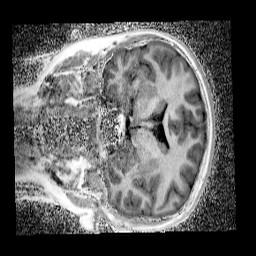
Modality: UNIT1_denoised
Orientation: coronal
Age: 12
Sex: male
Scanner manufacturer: siemens
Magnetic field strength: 3 T
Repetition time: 4 s
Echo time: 0.00299 s